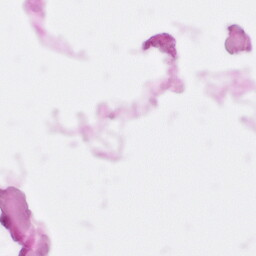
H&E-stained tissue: Pancreatic